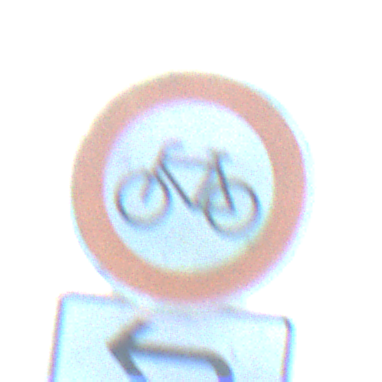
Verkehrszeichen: VerbotRadverkehr
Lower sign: RichtungsangabeDurchPfeile2
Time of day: MorningAfternoon
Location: Outdoor (Nature)
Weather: Clear
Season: Winter
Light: Natural